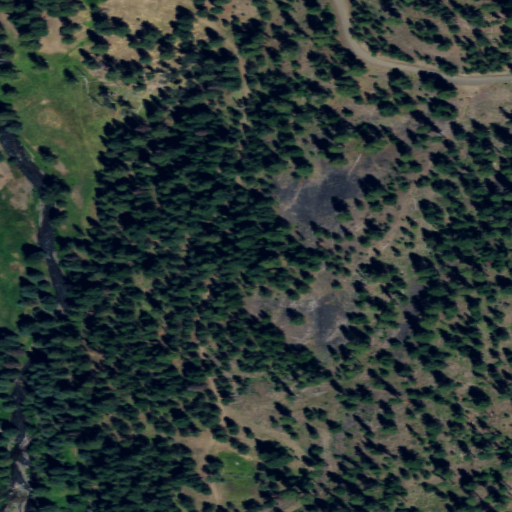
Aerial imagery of plain(s) in Washington named Walter Flat containing evergreen forest, shrub, low intensity development, open development, woody wetlands, and medium intensity development